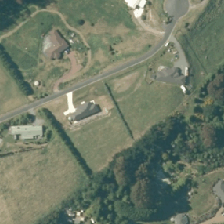
Land cover: urban_build_up